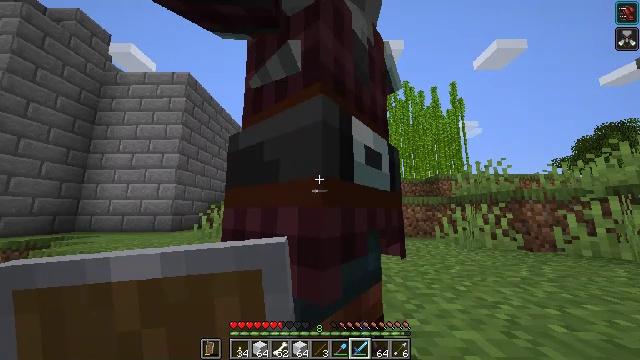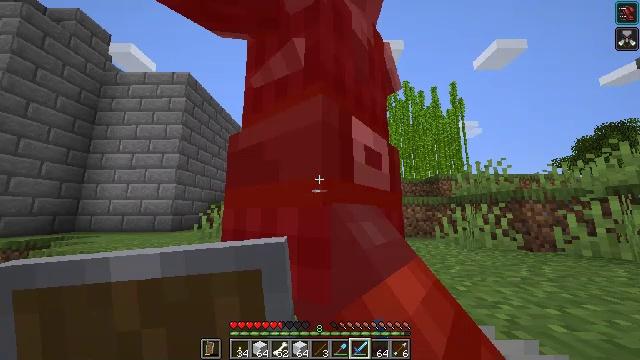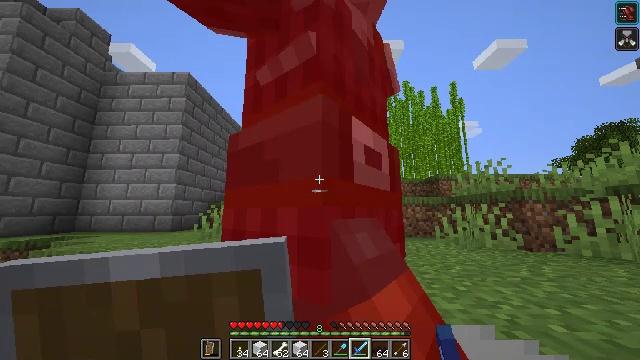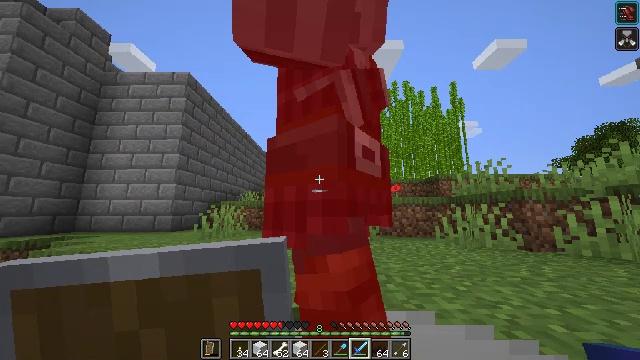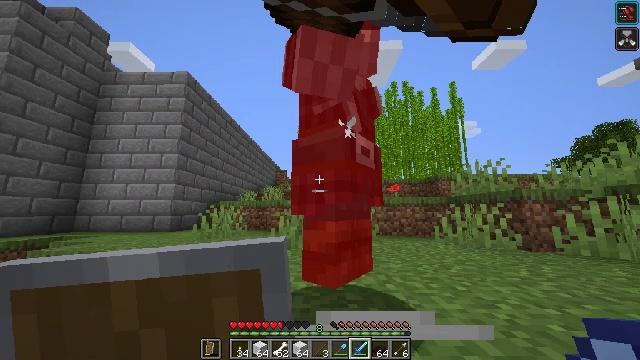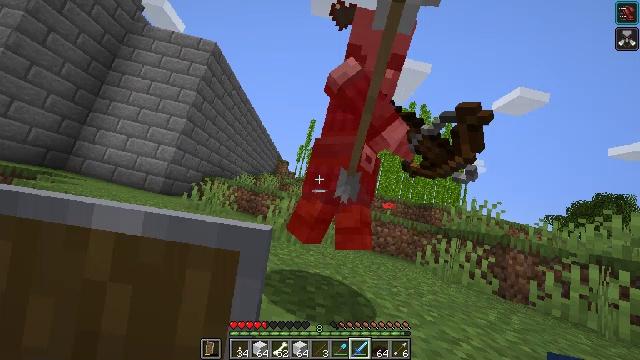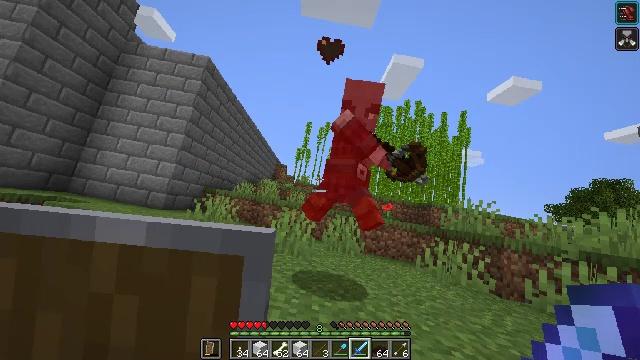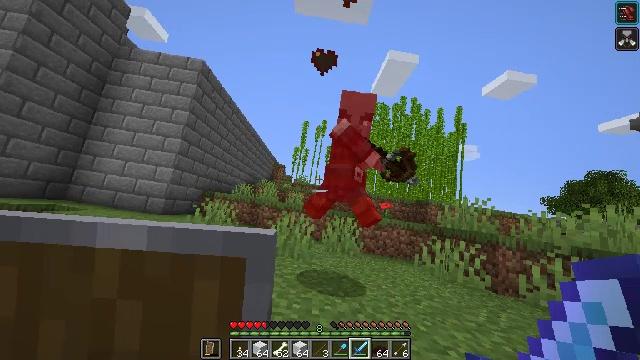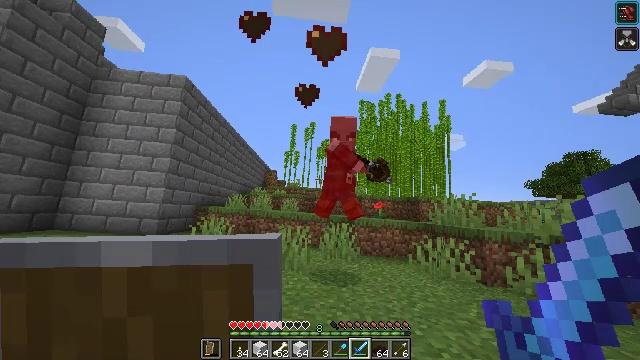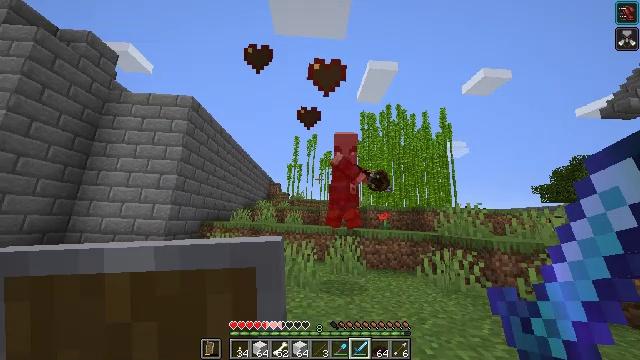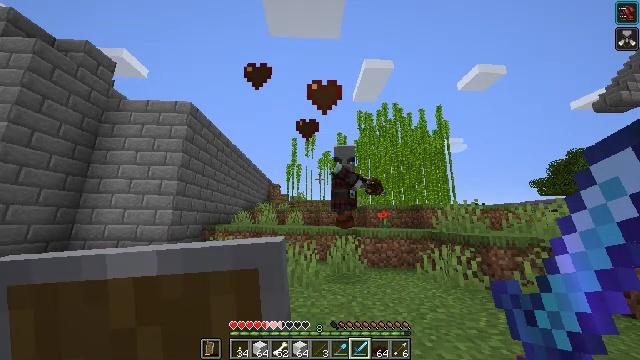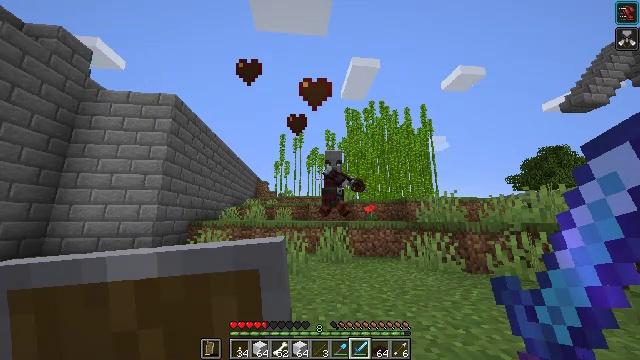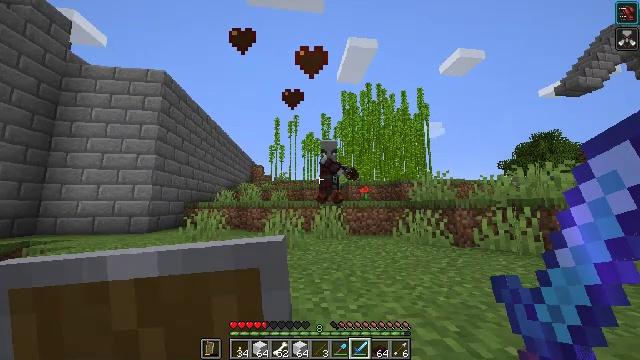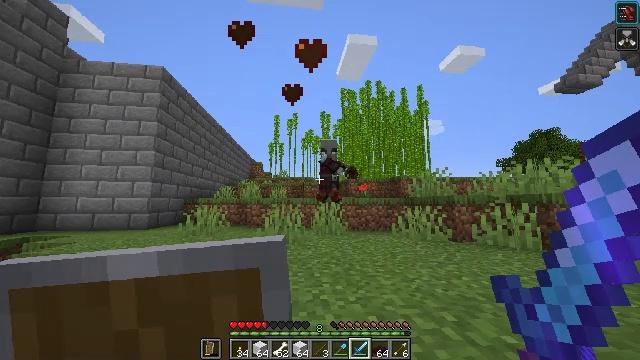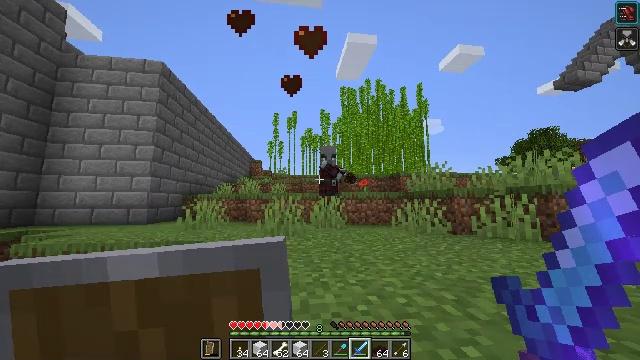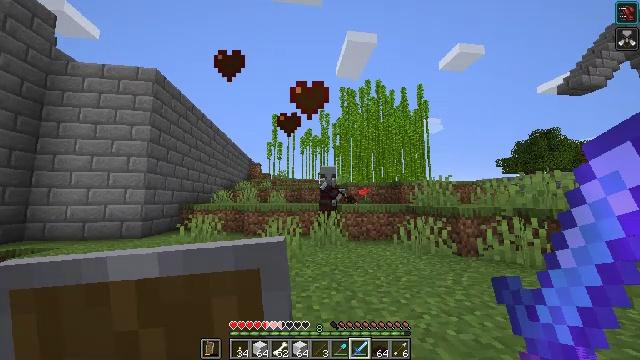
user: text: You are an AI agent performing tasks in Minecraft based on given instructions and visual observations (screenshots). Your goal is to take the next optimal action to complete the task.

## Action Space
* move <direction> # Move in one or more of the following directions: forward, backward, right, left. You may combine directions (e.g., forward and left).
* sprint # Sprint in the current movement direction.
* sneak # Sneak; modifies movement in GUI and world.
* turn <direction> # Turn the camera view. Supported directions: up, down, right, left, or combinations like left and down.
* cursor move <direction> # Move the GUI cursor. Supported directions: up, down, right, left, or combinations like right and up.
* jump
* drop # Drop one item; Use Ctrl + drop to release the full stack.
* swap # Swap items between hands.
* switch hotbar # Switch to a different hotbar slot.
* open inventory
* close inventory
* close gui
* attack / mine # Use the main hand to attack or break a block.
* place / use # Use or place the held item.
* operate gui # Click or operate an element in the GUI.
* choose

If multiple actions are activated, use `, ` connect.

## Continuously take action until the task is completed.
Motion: motion action
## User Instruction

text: Combat the pillager.
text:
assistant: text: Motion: no_op
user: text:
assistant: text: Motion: no_op
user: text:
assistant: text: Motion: no_op
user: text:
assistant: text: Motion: no_op
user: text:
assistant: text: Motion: no_op
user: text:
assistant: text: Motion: no_op
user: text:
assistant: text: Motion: no_op
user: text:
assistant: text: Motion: turn right
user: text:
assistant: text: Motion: turn left and up
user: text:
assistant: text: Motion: move forward
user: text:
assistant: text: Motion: move forward, turn right, jump
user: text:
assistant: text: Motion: move forward, turn right and down, jump
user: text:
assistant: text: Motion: move forward, jump
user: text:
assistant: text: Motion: move forward, jump
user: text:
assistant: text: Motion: move forward, jump
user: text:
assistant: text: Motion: move forward, jump
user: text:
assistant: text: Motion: move forward, jump
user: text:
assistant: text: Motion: move forward, jump
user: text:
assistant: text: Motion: move forward, turn right, jump
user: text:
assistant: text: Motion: move forward, turn right, jump
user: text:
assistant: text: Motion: move forward, turn right, jump
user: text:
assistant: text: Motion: move forward, turn down, jump
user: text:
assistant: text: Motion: move forward, turn down
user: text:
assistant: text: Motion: move forward, turn down
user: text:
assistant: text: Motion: move forward, turn left and down
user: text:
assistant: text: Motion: move forward, turn left and down
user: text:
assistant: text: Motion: move forward
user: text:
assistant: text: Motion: move forward, turn down
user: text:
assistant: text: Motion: move forward
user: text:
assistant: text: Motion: move forward, turn down